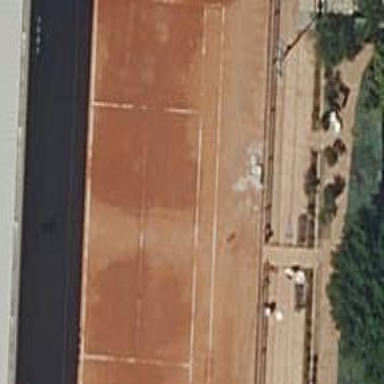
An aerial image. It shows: Tennis court on pitch.